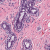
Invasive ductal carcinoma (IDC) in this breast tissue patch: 0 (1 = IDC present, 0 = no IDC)